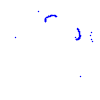
Particle: kaon